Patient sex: M
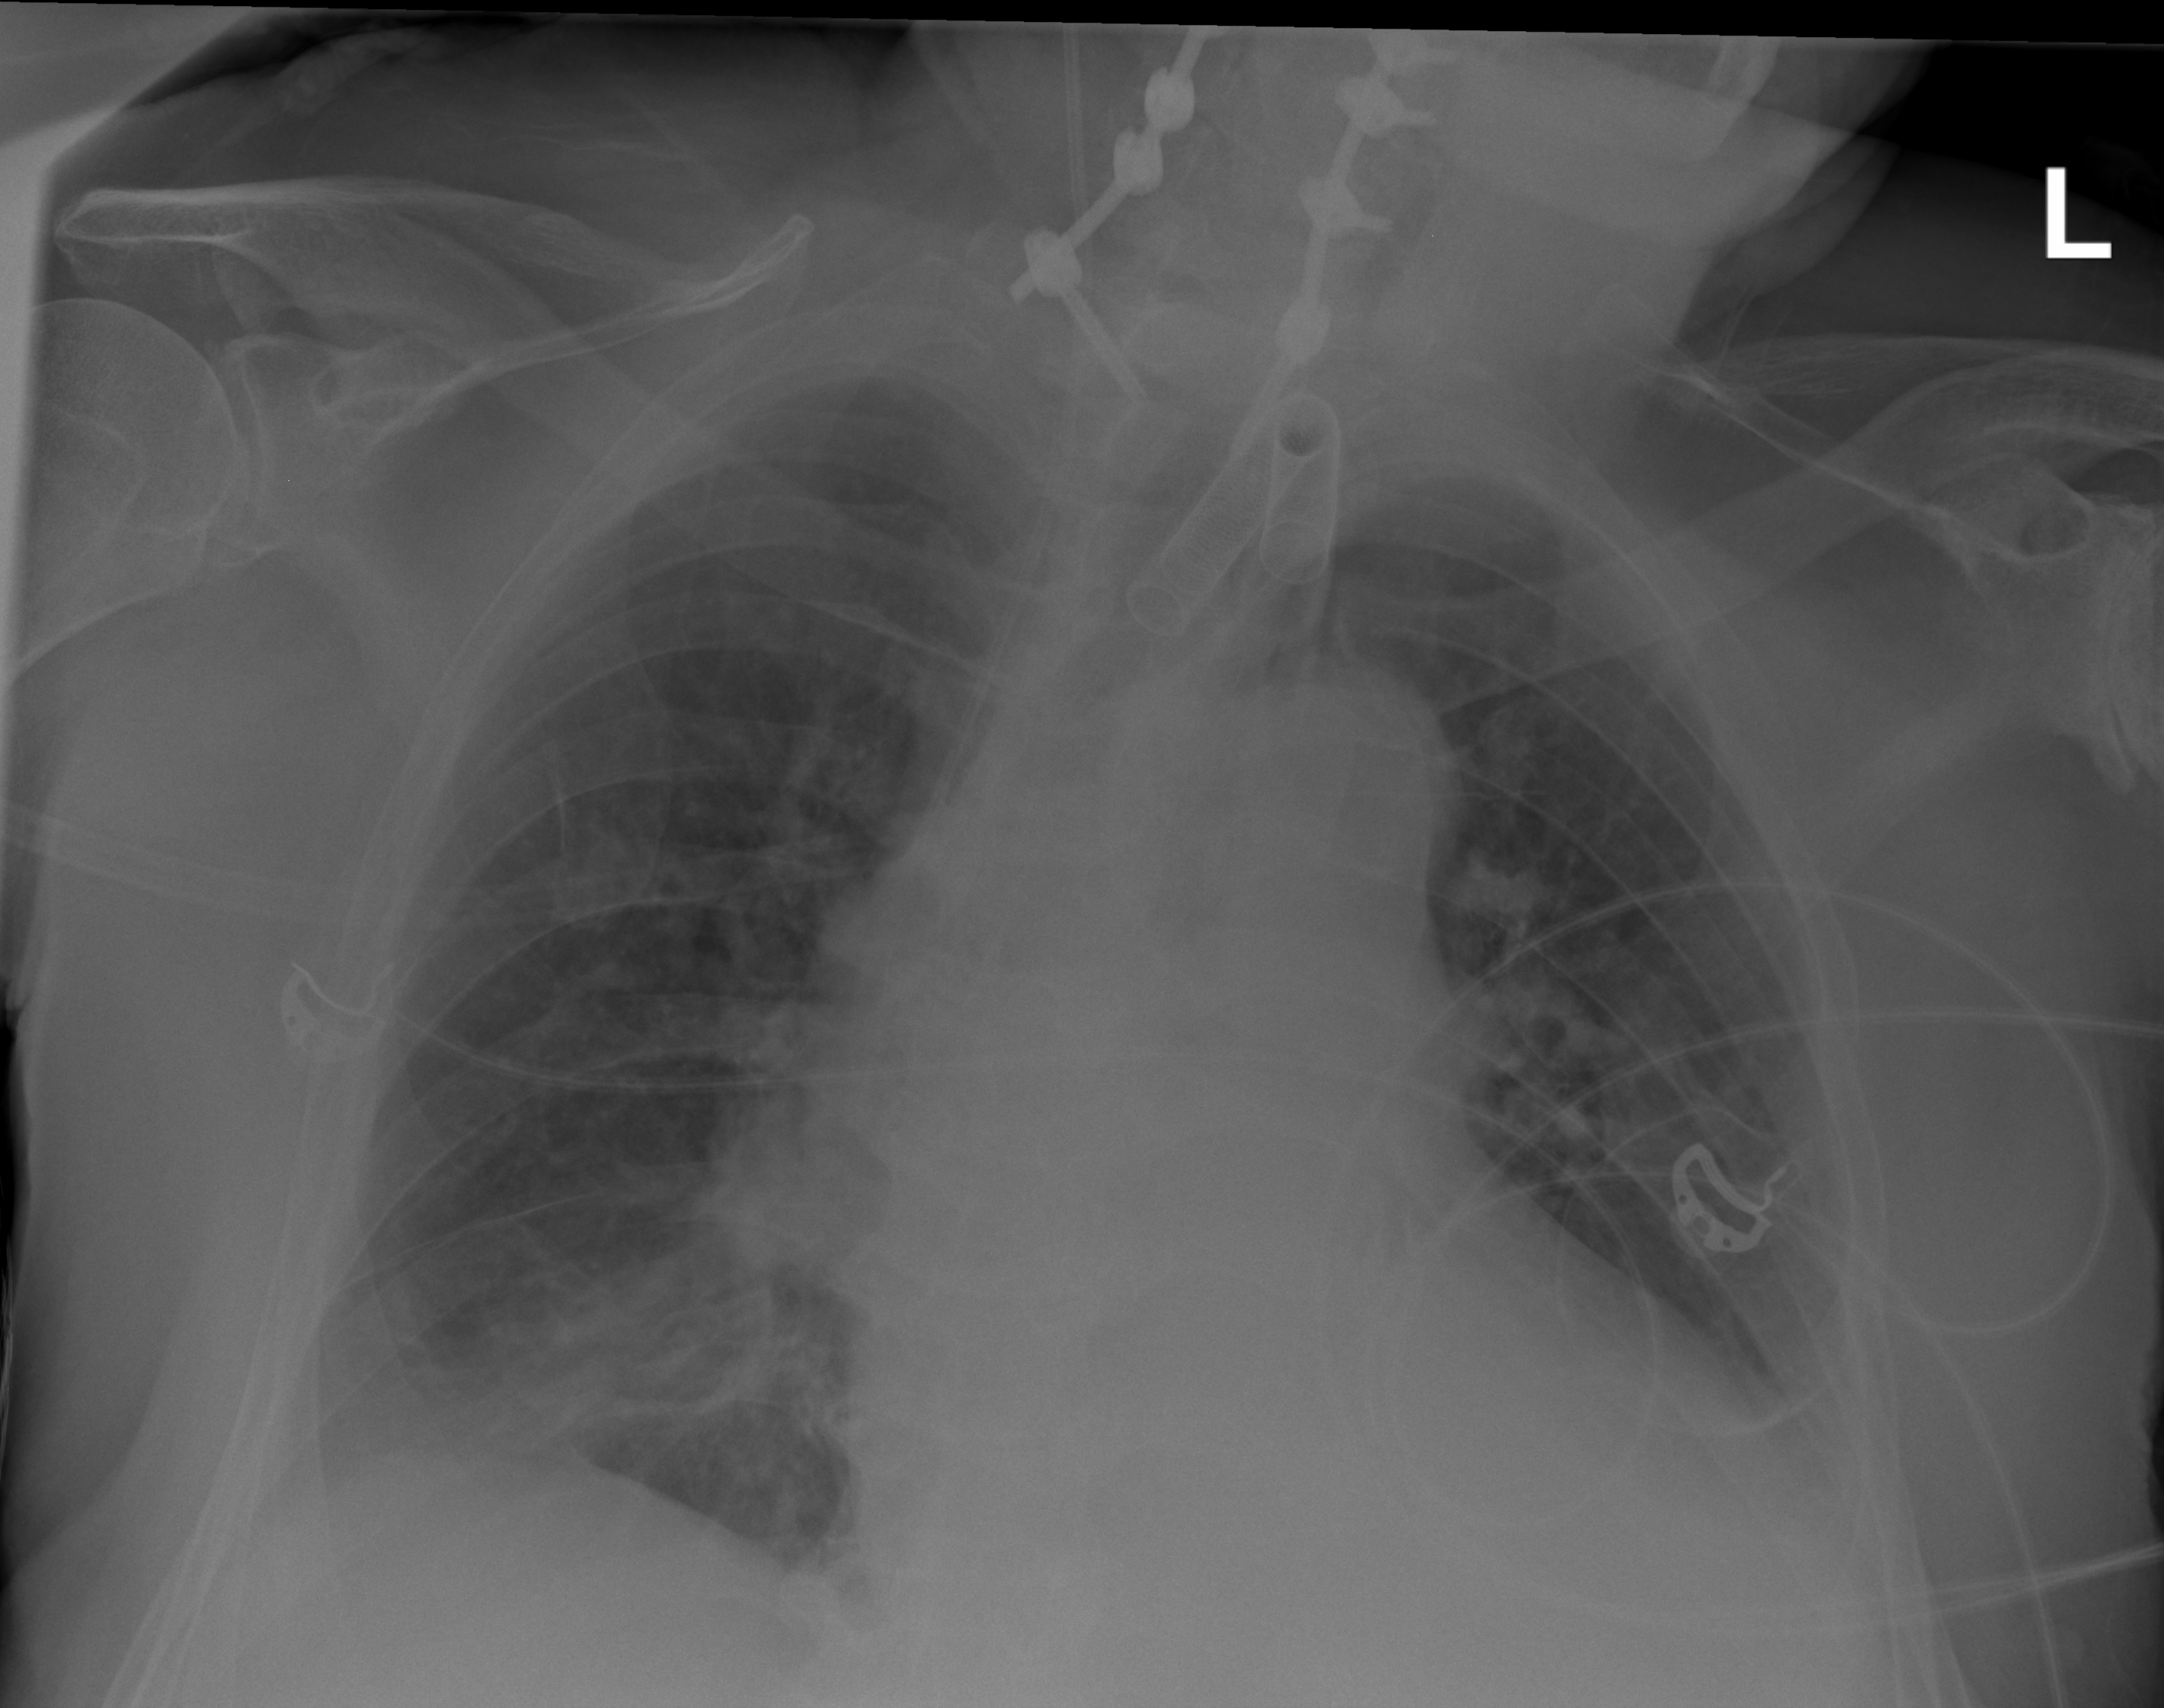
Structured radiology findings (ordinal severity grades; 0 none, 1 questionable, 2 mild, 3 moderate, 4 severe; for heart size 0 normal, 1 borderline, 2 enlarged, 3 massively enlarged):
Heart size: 2
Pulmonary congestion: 1
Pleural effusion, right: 0
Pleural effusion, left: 2
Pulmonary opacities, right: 2
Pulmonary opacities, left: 1
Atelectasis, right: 2
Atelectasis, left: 2